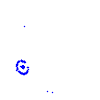
Particle: proton